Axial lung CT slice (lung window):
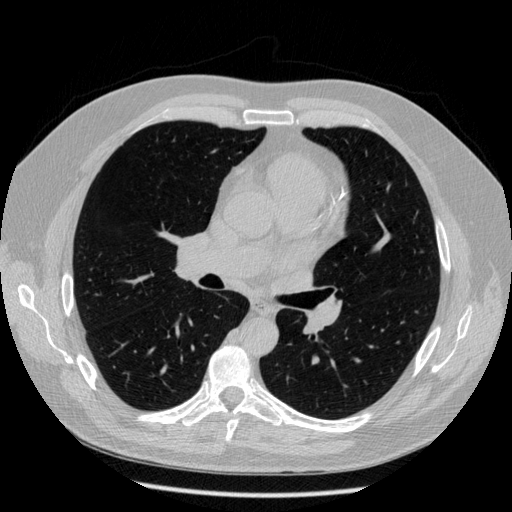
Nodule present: no